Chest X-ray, AP view. Patient: 53 years old, sex F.
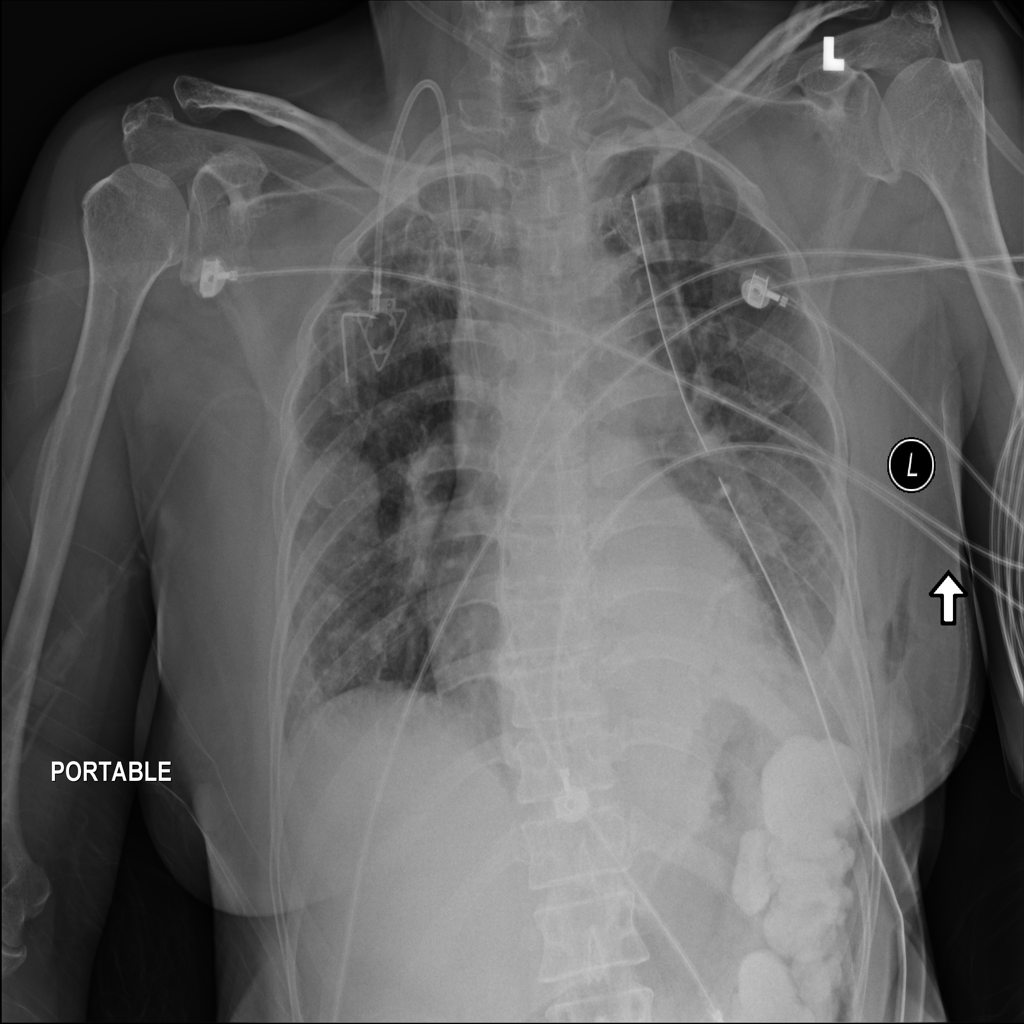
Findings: Consolidation, Nodule